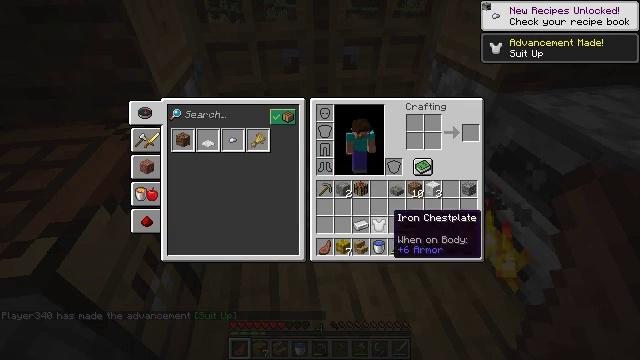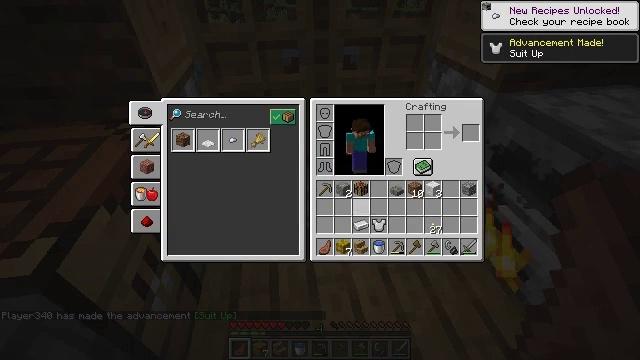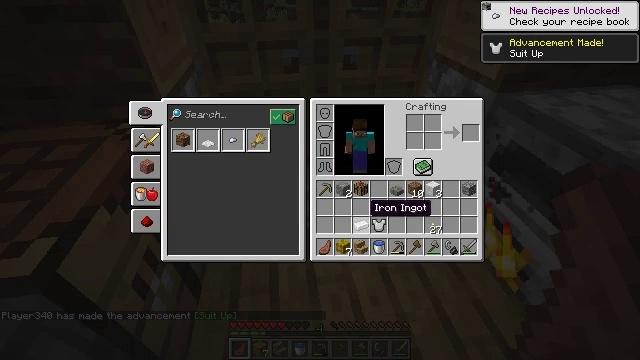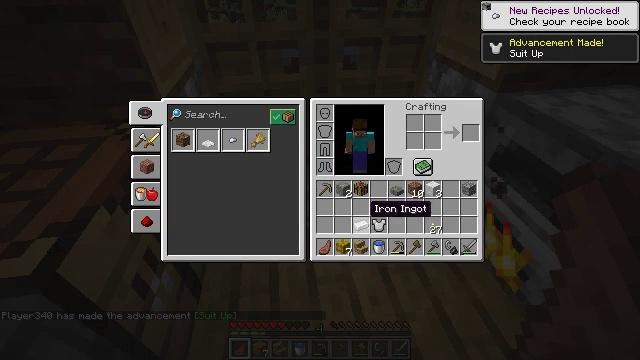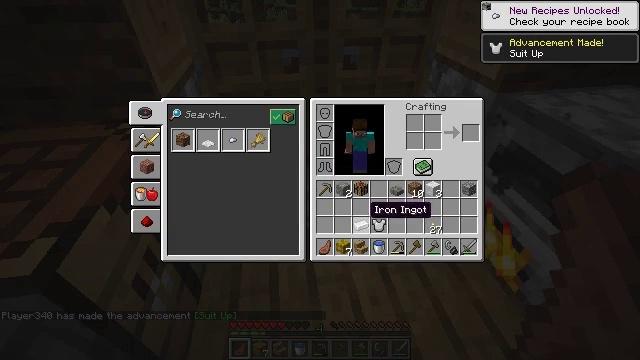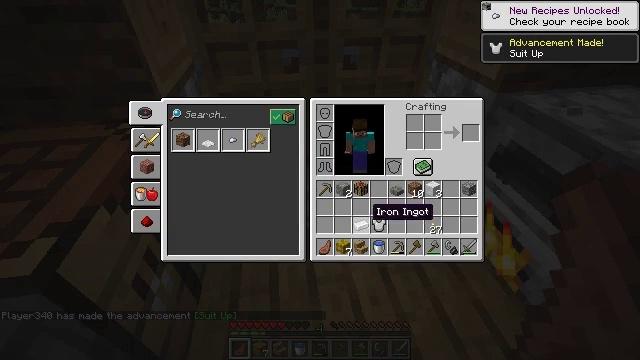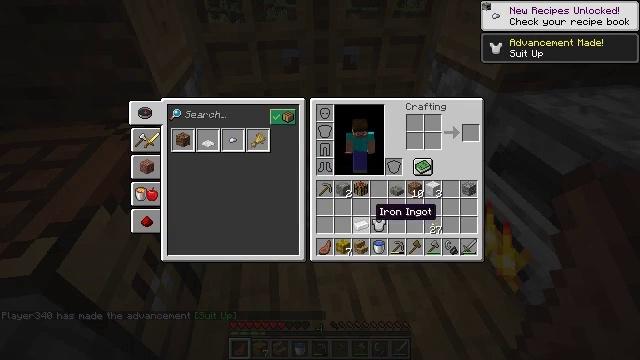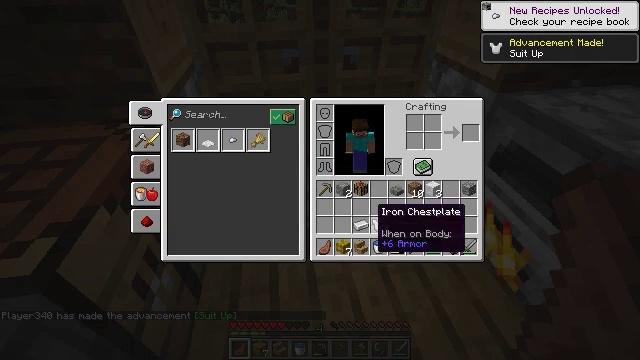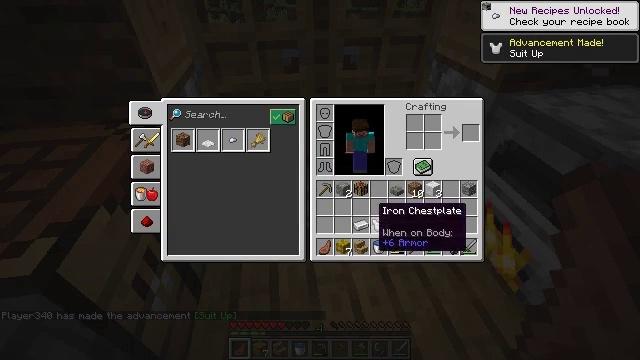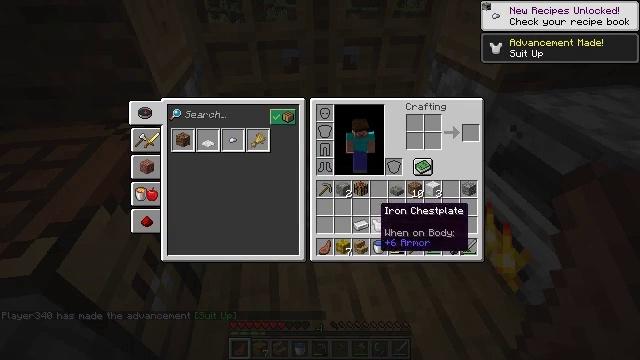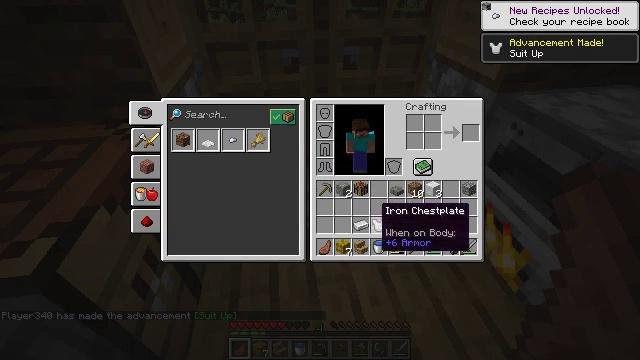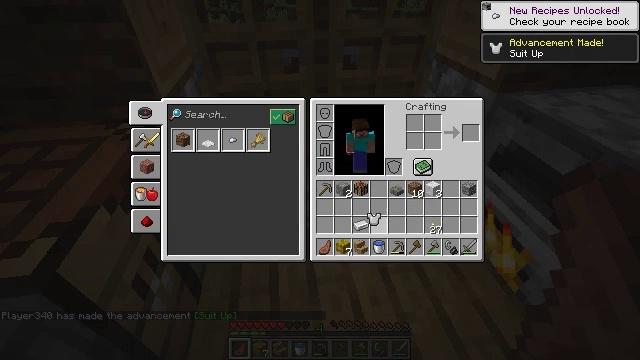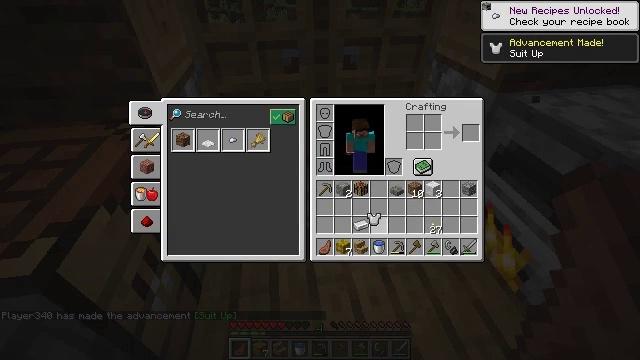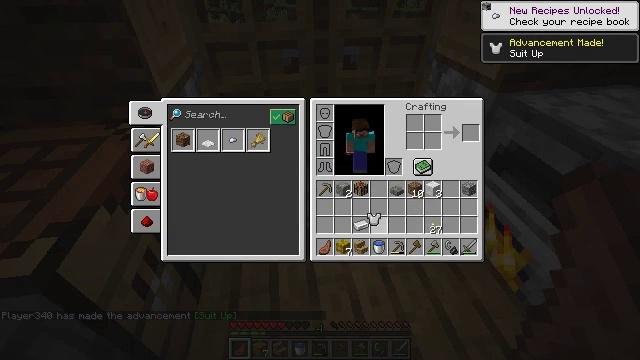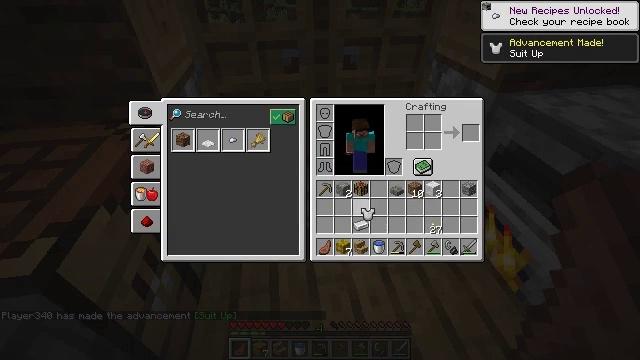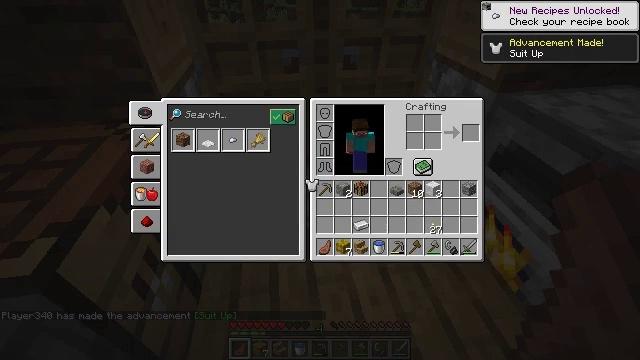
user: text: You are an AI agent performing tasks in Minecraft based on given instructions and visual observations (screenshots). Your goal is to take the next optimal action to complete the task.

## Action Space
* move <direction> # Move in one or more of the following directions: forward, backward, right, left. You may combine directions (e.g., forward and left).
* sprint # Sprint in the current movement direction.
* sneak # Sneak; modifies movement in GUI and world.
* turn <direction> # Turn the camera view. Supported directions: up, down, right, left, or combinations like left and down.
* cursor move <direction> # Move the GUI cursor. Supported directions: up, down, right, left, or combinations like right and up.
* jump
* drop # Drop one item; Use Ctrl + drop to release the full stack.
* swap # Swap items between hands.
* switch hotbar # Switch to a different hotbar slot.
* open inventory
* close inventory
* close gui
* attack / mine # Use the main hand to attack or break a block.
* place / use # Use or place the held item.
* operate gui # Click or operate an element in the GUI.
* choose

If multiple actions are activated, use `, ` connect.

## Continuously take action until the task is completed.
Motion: motion action
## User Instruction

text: Gather stripped oak log from a tree.
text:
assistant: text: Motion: turn left and up
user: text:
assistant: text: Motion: no_op
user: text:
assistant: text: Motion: no_op
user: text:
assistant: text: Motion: no_op
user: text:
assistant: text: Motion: no_op
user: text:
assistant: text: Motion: no_op
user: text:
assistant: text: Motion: no_op
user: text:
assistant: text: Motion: no_op
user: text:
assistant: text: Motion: no_op
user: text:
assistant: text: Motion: no_op
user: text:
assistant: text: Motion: attack / mine
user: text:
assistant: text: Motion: attack / mine
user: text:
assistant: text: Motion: attack / mine
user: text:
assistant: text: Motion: attack / mine
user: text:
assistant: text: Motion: turn left and up
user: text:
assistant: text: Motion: turn left and up
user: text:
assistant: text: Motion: no_op
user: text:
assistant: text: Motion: no_op
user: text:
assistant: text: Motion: turn right
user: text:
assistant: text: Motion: no_op
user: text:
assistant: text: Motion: turn up
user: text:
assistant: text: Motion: no_op
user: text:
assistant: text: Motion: no_op
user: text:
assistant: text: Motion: no_op
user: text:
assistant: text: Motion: no_op
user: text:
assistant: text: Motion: turn up
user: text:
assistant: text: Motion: turn up
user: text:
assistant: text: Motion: no_op
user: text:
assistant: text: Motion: no_op
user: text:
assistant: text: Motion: no_op